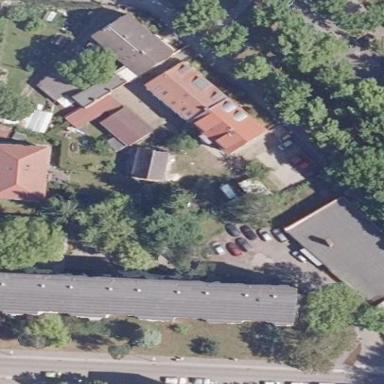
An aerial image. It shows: Residential area.